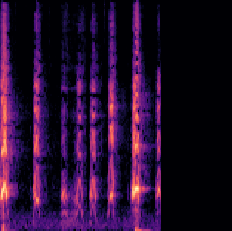
Sound class: Dog